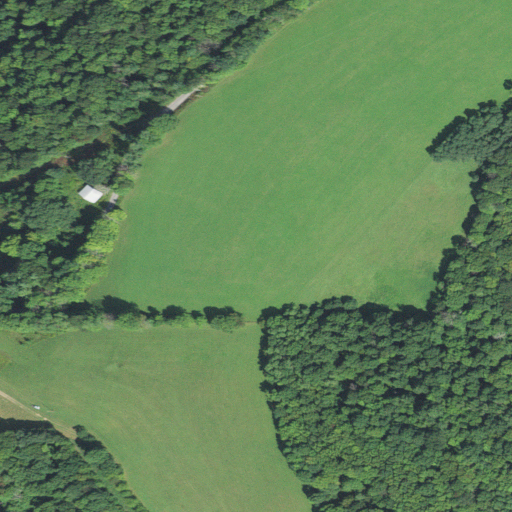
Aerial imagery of ridge(s) in West Virginia named Lantz Ridge containing pasture, deciduous forest, open development, mixed forest, and medium intensity development